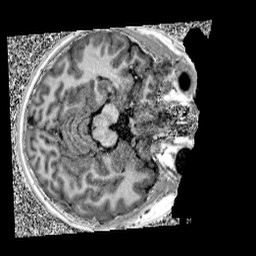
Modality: UNIT1
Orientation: axial
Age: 13
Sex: male
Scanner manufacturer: siemens
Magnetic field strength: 3 T
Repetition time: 4 s
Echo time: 0.00299 s